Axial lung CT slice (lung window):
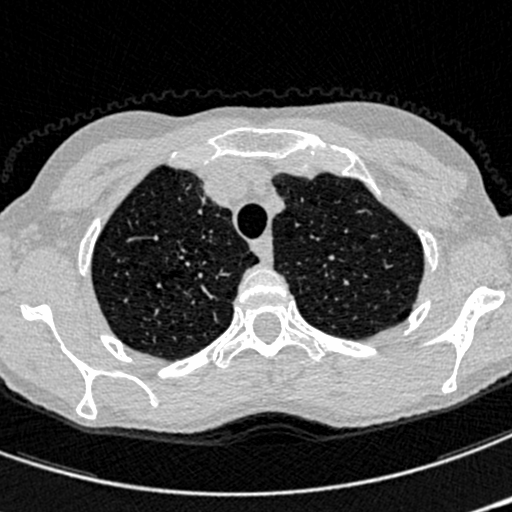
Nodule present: no